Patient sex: M
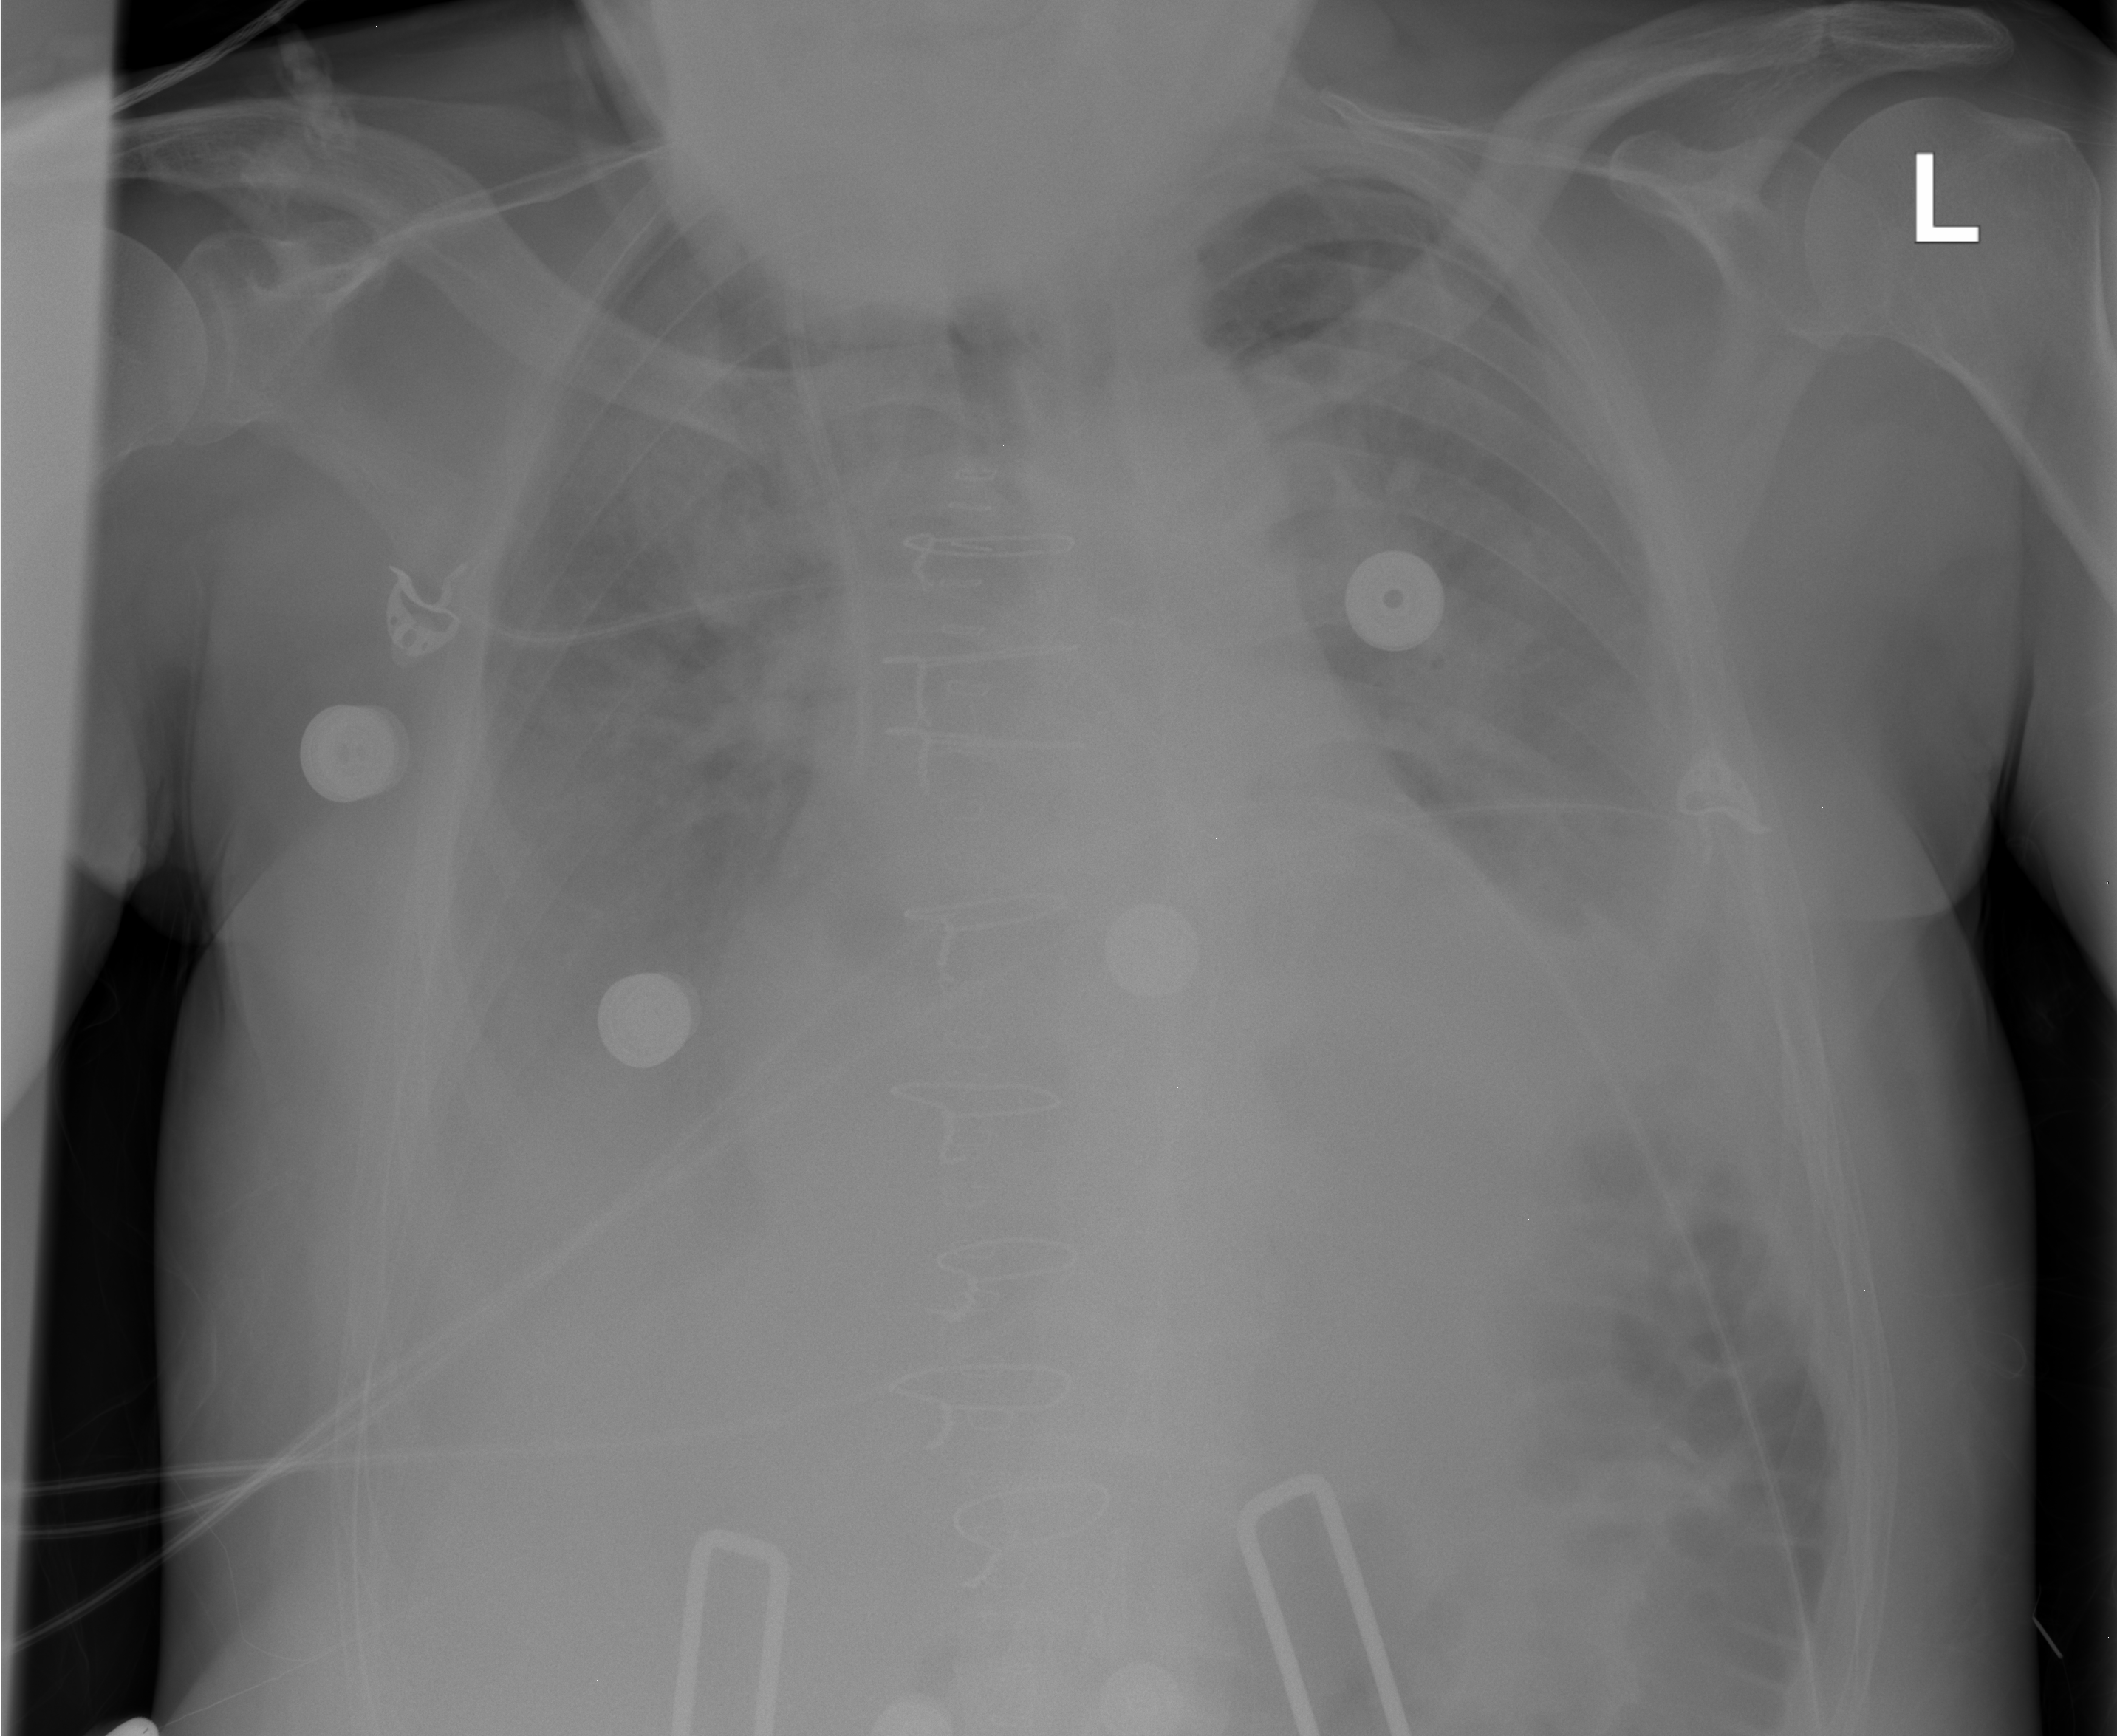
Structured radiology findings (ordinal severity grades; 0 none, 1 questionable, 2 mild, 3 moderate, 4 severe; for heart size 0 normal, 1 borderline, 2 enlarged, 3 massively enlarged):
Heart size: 2
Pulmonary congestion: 3
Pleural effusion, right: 2
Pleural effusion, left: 3
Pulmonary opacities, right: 2
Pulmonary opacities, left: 1
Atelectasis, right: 2
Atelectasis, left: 2